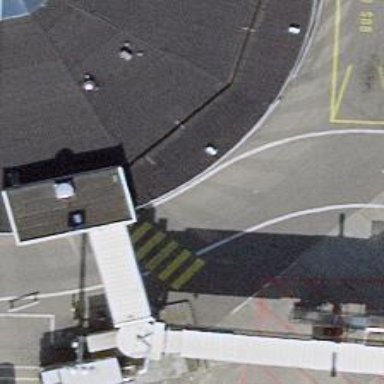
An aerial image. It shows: Airport gate.